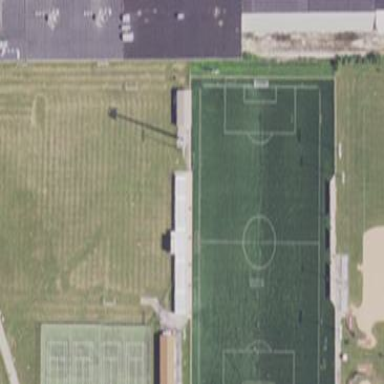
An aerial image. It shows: Soccer pitch for outdoor sports and leisure activities.